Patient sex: M
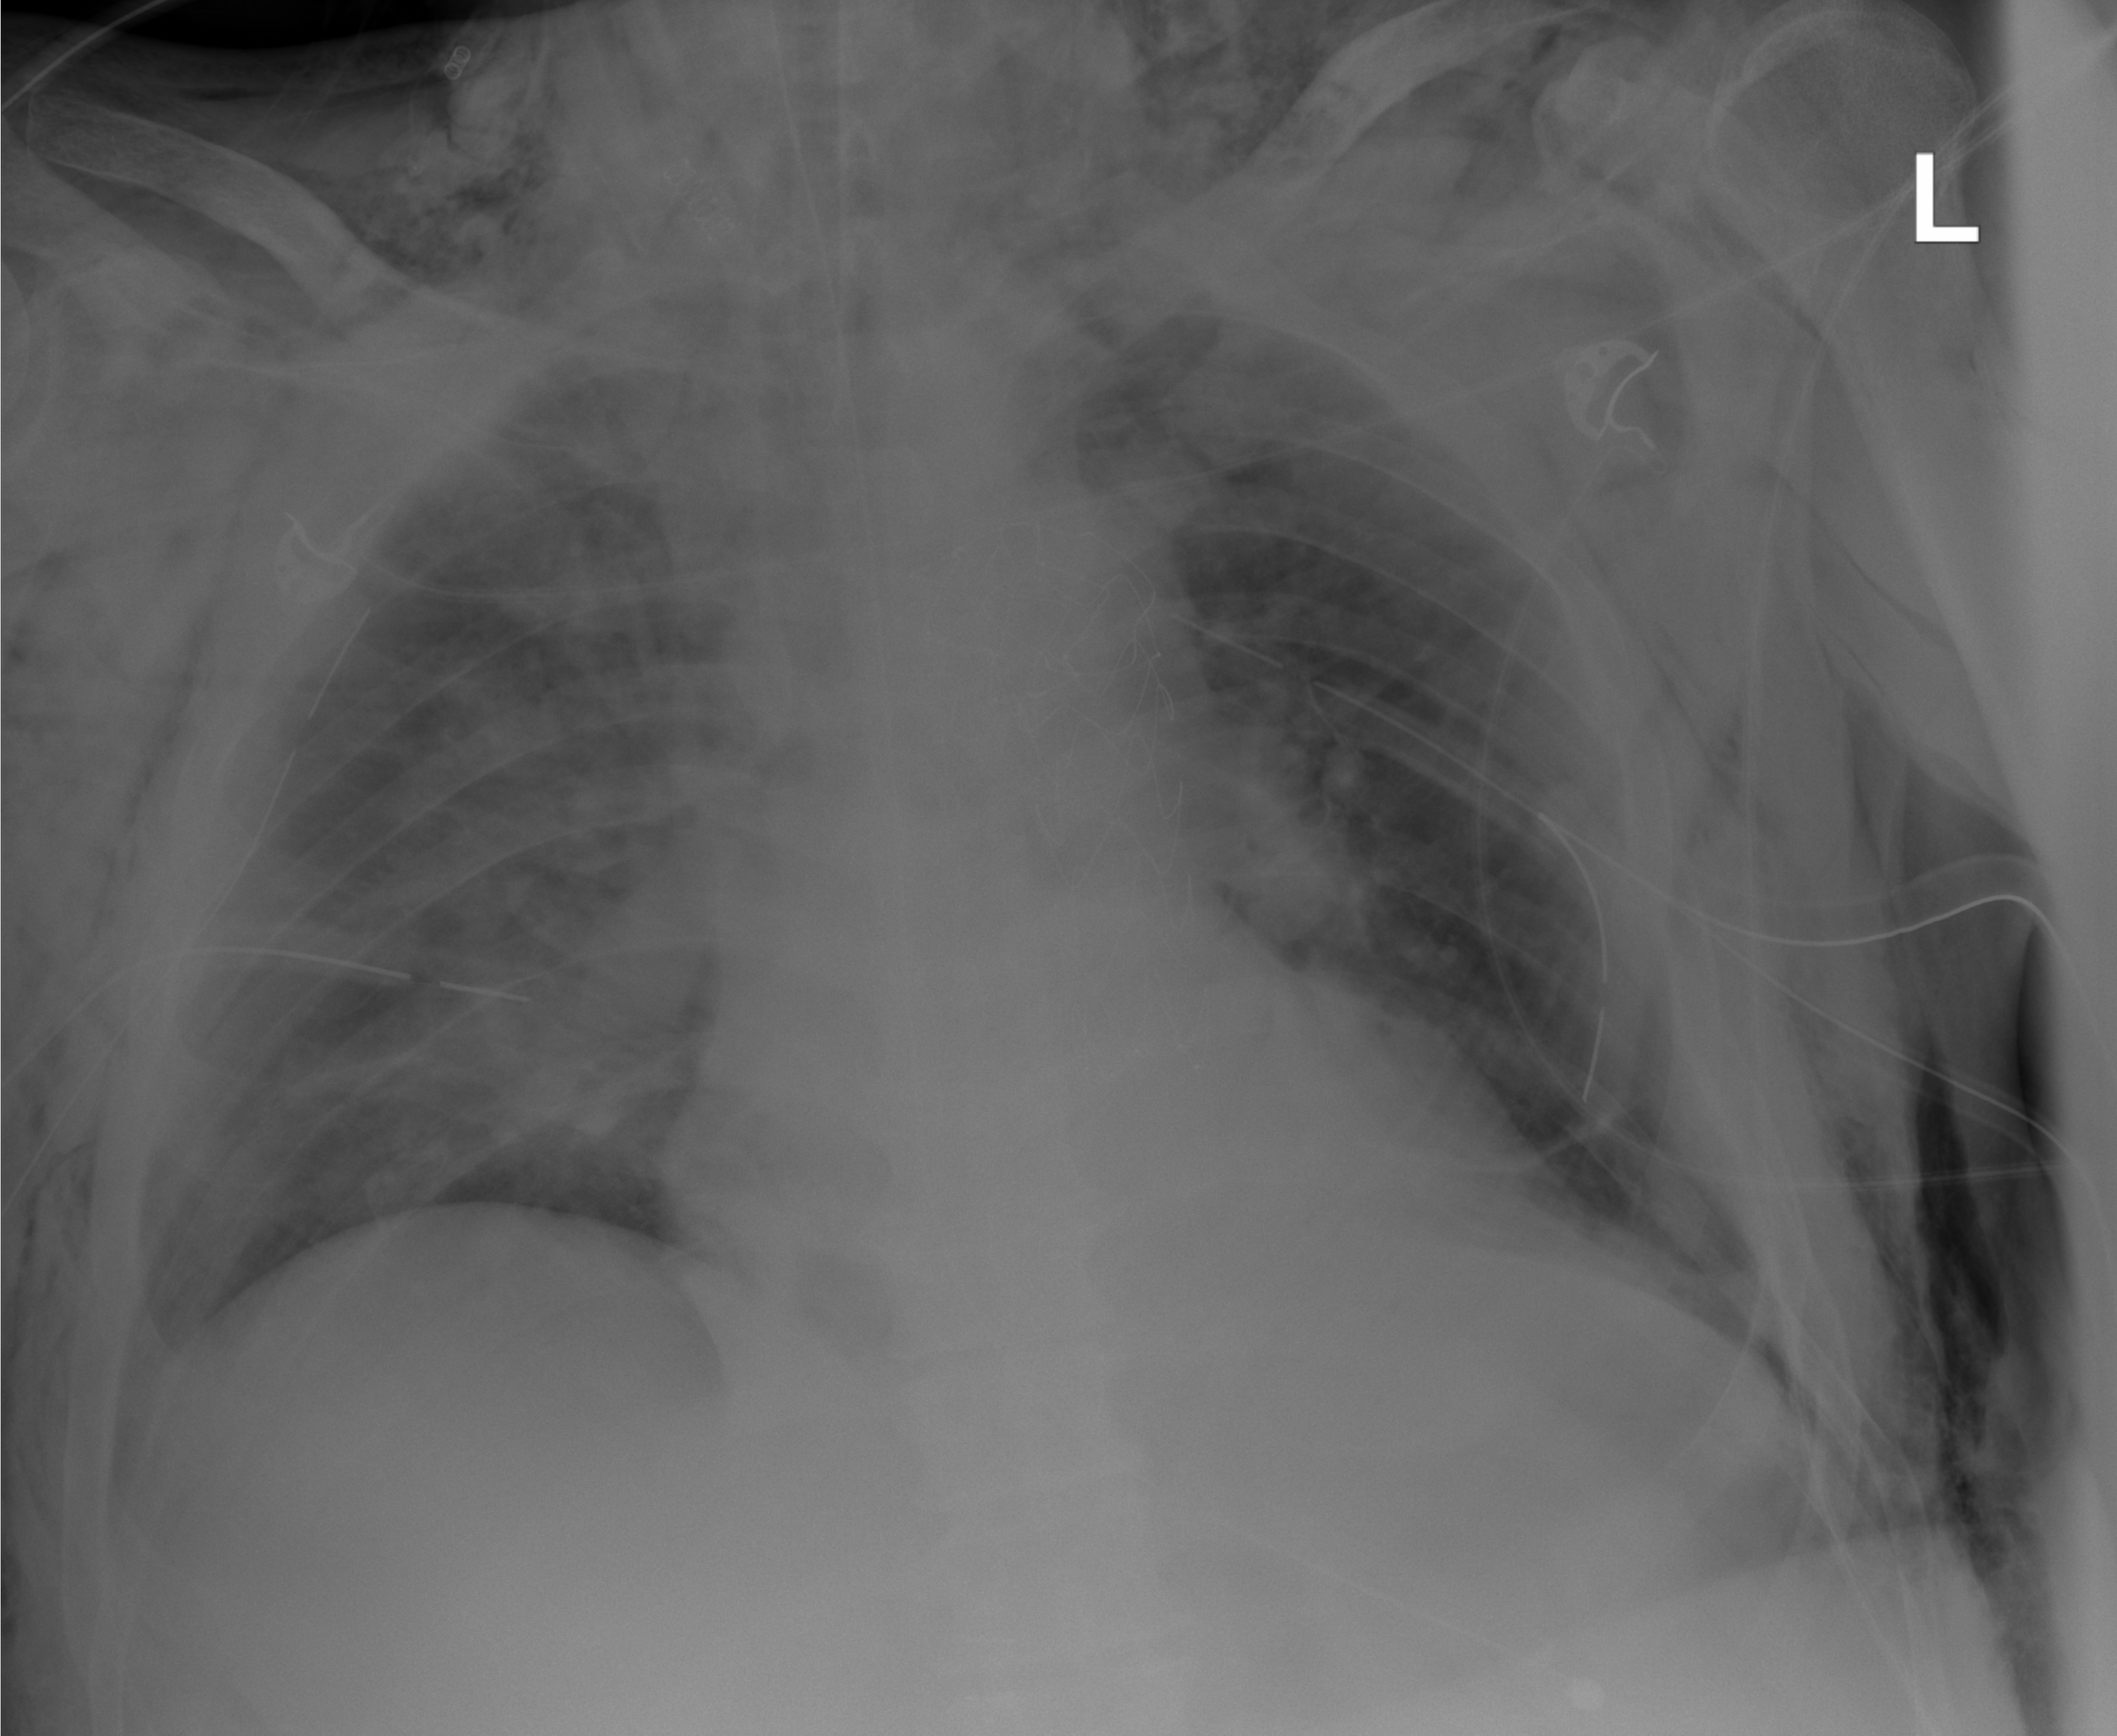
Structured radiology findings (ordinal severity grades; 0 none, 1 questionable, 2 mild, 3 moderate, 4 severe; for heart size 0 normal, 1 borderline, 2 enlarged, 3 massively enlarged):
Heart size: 0
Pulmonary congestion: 0
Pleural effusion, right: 0
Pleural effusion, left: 0
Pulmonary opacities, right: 2
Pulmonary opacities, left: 2
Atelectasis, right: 2
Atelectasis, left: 2